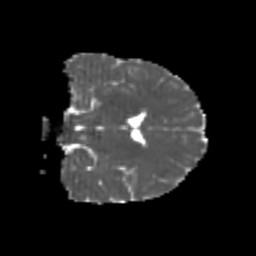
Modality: MD
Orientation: coronal
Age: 20
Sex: male
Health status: healthy
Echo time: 0.074 s